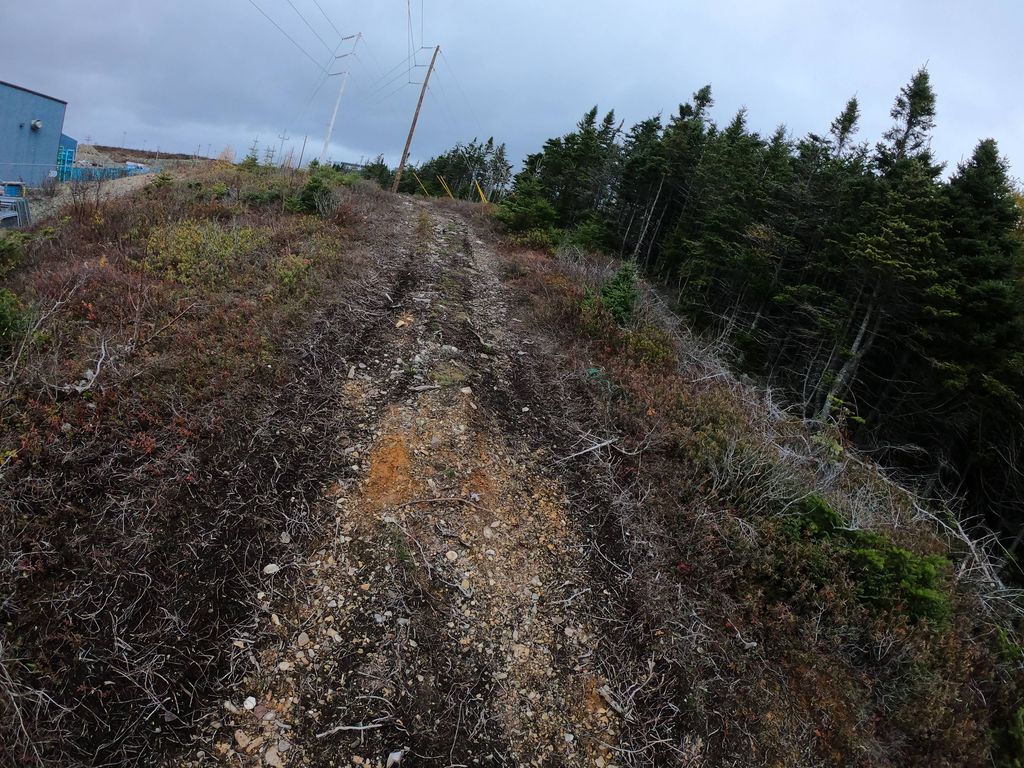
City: st_johns